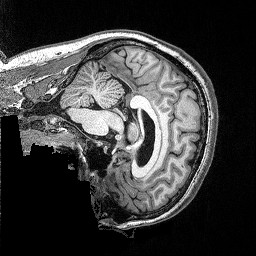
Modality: T1w
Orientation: sagittal
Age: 34
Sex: male
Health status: healthy
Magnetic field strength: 3 T
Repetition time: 2.53 s
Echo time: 0.00331 s